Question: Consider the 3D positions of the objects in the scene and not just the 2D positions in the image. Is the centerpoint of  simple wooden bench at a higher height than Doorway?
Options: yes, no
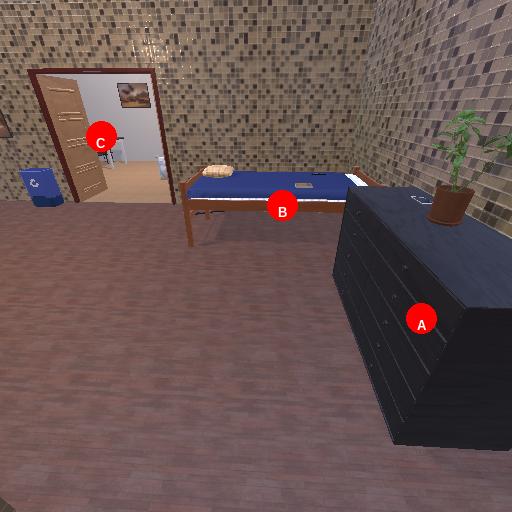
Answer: yes